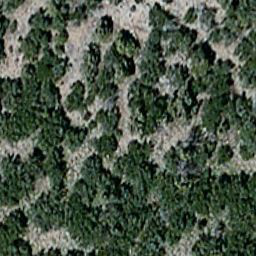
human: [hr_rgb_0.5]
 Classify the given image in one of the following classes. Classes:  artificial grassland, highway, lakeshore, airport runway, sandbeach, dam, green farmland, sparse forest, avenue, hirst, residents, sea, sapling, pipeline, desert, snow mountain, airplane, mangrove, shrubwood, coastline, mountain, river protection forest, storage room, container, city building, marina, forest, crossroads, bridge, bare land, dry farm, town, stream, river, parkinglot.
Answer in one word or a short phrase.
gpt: sparse forest